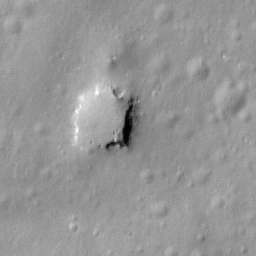
Pit: Stevinus 22
Host crater: Stevinus
Host type: impact_melt
Lunar coordinates: latitude -32.935, longitude 53.959